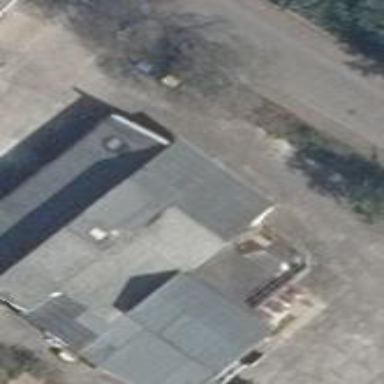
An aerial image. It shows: Motel building.